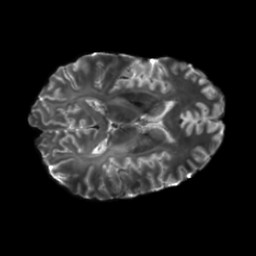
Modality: T2w
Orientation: axial
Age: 24
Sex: female
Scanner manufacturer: siemens
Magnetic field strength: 6.98 T
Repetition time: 7.776 s
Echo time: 0.076 s